Question: I don't know if I'm doing this right, probably not.
Basically I'm trying to concatenate with some IF conditions. I just got knowledge of thernary operation. Checking the code in firebug, I see some extra space is added between two classes which causes some problem.

So far here is the code:
'''
<?php
$output .= '<span class="ca-icon '.
(($category->getId()==3)||($category->getId()==4)||($category->getId()==5)||($category->getId()==6)||($category->getId()==7) ? " activeMenuLink " : "").'
icon-'. strtolower(str_replace($characters,$replacements,Mage::helper('pronav')->__($data['name']))).'"></span>';
?>
'''
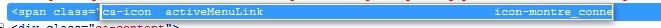
Answer: This should do the trick:
'''
<?php
$output .= '<span class="ca-icon '.
(($category->getId()==3)||($category->getId()==4)||($category->getId()==5)|| ($category->getId()==6)||($category->getId()==7) ? " activeMenuLink " : "")
.'icon-'. strtolower(str_replace($characters,$replacements,Mage::helper('pronav')->__($data['name']))).'"></span>';
?>
'''